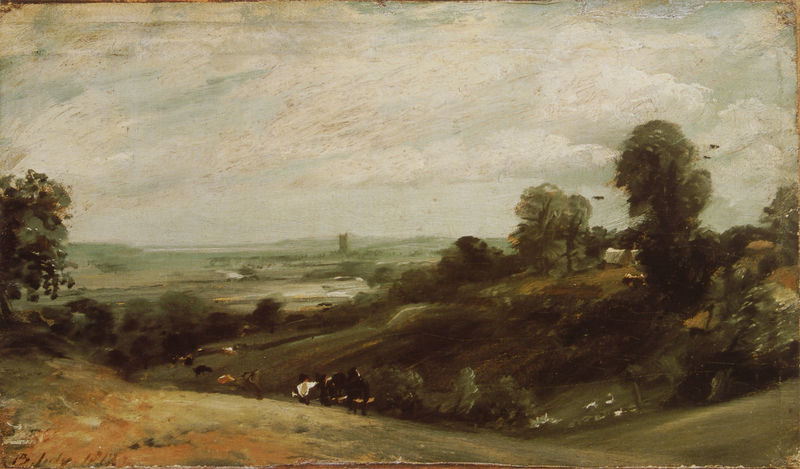
Titel: Dedham from Langham
Künstler: John Constable
Standort: Oxford
Institution: Ashmolean Museum of Art and Archaeology
Schlagwörter: baum, berg, blau, blätter, gemälde, gruppe, himmel, laub, mann, vogel, wasser, weiß, wolken, bäume, fluss, gelb, grün, impressionismus, landschaft, menschen, ocker, sand, see, stadt, teich, braun, frankreich, grau, hintergrund, männer, orange, schwarz, skizze, blick, gras, haus, hunde, rasen, tier, tiere, weg, wiese, wolke, malerei, historie, mensch, bild, signatur, öl, bach, einsamkeit, feld, felder, ferne, gräser, horizont, häuser, hügel, kühe, natur, strauch, vieh, vögel, weide, weite, wind, busch, büsche, flach, gebüsch, hütte, pastos, sonne, sträucher, wiesen, land, drei, personen, england, rosa, tal, wald, anhöhe, arbeit, bauern, karren, pferd, pferde, reiter, turm, aussicht, ornage, sommer, ort, studie, abhang, laufen, berge, hang, zug, dorf, dunst, nebel, grasen, herde, kuh, landschaftsmalerei, vegetation, herbst, hof, enten, kutsche, figuren, wagen, böschung, bretagne, constable, staffage, sturm, turner, wetter, rt, historienbild, soldaten, duktus, bauer, panorama, ruine, rinder, burg, weiden, spaziergang, napoleon, gänse, schimmel, flecken, geflügel, moor, pfer, wanderer, gehöft, umzug, fernsicht, plein air, hänge, gespann, schafe, hirte, hirten, gewölk, wanderung, zelt, zelte, bergfried, ziegen, brug, landschafz, signierung, donjon, william, wite, john constable, grön, morr, großbritanien, historeinbild, menschenh, trauerweisen, eg, landsschaft, kühge, wieiß